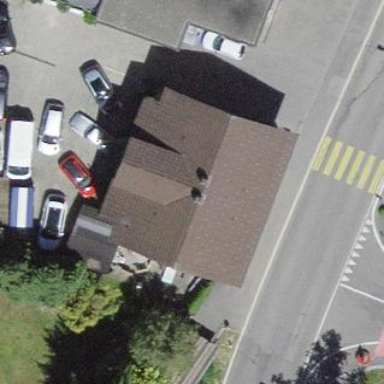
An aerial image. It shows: Residential building with gabled roof.